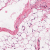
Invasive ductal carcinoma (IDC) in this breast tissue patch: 0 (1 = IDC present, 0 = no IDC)